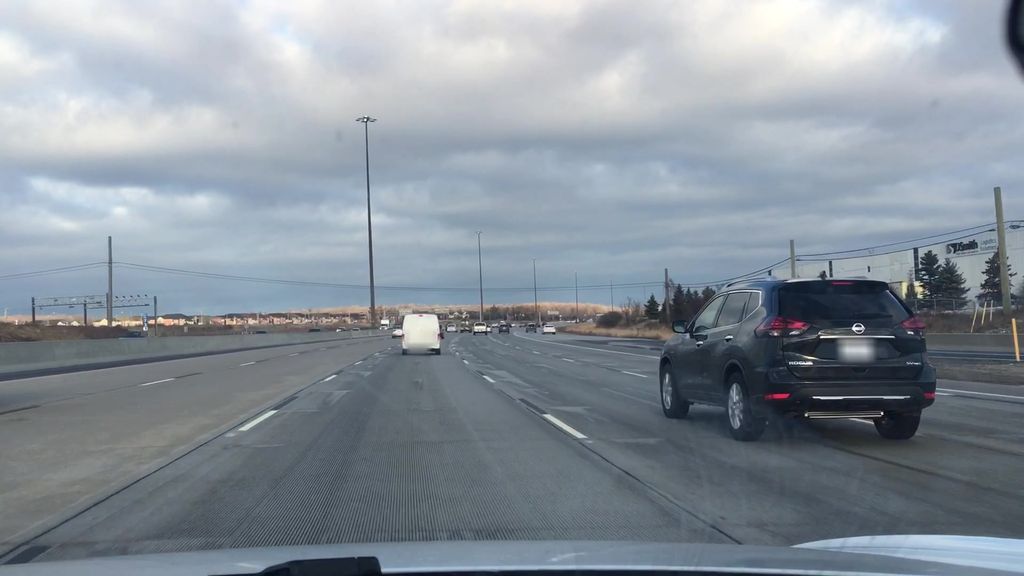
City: toronto